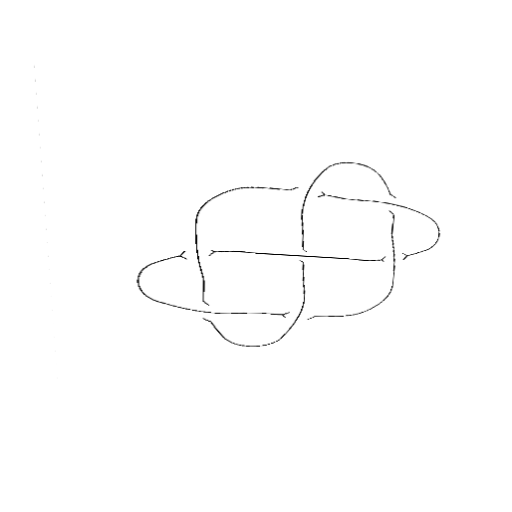
Crossing number: 7